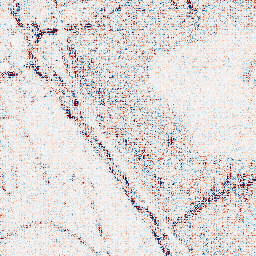
Category: wavelet
Decomposition family: wavelet_biorthogonal
Decomposition parameters: wavelet: bior5.5
level: 1
Upsampling method: nearest
Upsampling parameters: scale: 4
Upsampling scale: 4